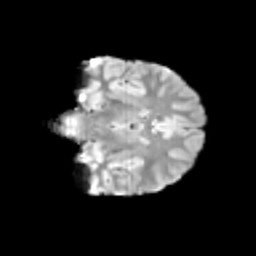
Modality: T2w
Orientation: coronal
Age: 11
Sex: male
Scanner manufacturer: siemens
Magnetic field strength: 3 T
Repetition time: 3.8 s
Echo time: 0.07 s